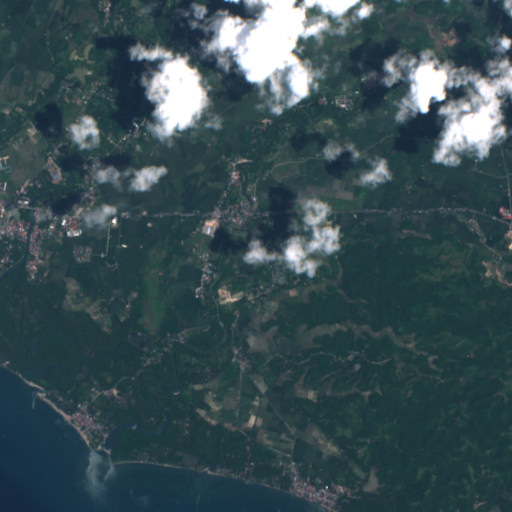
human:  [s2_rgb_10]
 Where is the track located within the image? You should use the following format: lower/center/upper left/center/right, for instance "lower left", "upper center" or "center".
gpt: The track is located in the center left of the image.
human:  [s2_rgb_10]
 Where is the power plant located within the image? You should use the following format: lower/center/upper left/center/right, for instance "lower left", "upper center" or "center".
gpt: There is no power plant in the image.